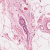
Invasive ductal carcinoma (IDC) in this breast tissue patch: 0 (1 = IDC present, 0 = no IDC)